Brain MRI, t1w sequence, axial 2D slice.
Patient: age 29, sex F, weight 78 kg, height 1.78 m
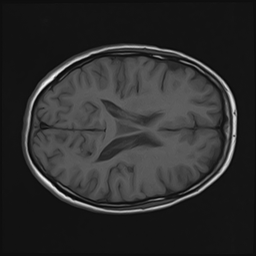